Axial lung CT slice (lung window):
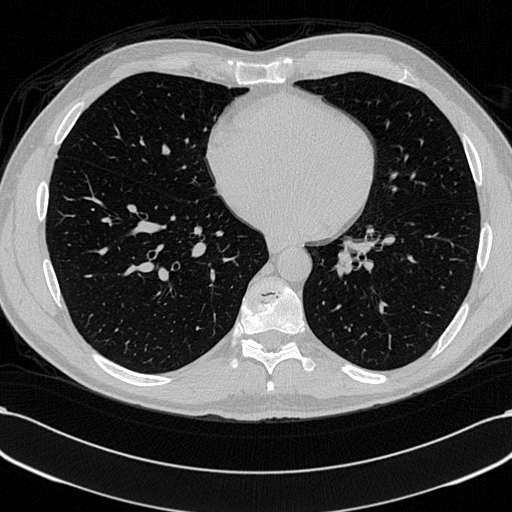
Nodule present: no